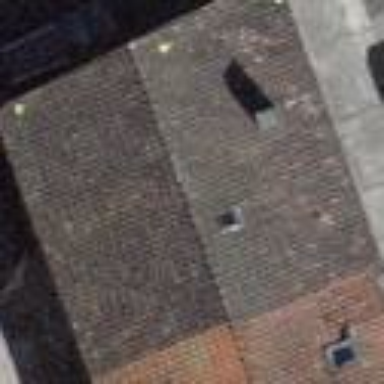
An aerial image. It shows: Building with tile roof.